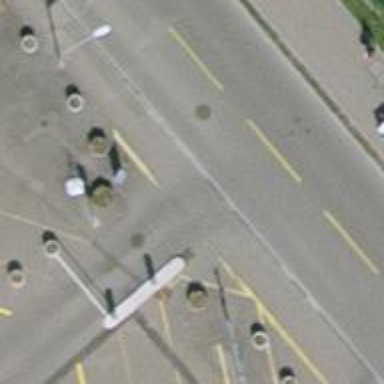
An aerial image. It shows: Lift gate barrier.